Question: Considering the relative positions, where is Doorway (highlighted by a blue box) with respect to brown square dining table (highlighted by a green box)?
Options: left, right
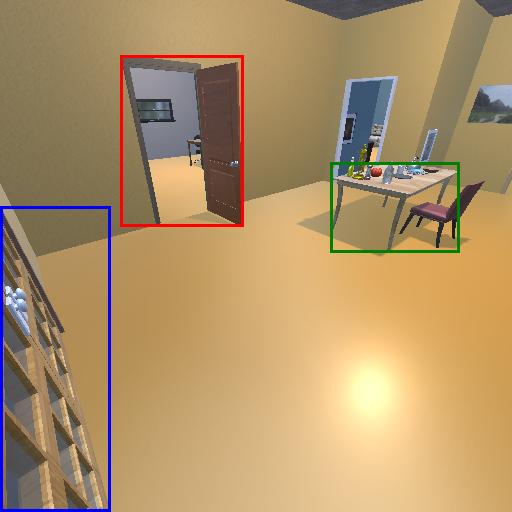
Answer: left